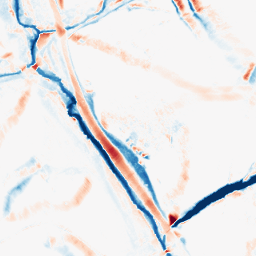
Category: morphological
Decomposition family: morphological_diamond
Decomposition parameters: operation: average
radius: 10
Upsampling method: bilinear
Upsampling parameters: scale: 8
Upsampling scale: 8